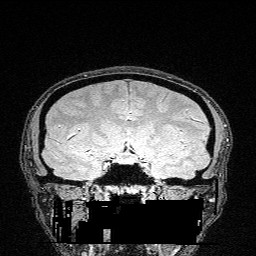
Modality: FLASH
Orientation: sagittal
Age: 24
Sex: female